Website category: jobs
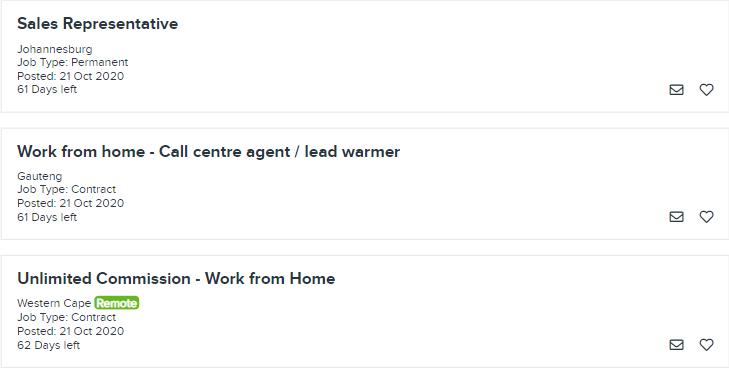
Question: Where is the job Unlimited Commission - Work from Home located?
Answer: Western Cape

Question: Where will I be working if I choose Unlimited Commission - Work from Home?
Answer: Western Cape

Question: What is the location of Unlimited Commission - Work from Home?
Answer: Western Cape

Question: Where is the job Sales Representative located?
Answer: Johannesburg

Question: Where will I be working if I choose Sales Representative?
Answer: Johannesburg

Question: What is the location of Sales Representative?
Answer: Johannesburg

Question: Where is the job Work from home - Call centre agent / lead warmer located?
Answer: Gauteng

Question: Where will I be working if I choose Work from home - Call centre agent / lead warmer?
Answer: Gauteng

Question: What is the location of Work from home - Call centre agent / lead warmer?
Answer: Gauteng

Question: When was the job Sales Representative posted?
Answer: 21 Oct 2020

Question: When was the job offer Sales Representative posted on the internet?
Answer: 21 Oct 2020

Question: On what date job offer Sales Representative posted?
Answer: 21 Oct 2020

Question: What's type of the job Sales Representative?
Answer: Job Type: Permanent

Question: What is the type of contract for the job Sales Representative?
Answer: Job Type: Permanent

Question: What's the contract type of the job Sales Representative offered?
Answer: Job Type: Permanent

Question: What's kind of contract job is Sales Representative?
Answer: Job Type: Permanent

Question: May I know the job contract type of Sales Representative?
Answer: Job Type: Permanent

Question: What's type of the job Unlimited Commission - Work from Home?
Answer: Job Type: Contract

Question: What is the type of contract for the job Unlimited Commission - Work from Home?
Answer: Job Type: Contract

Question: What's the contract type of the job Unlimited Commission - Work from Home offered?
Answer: Job Type: Contract

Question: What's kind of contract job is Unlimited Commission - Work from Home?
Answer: Job Type: Contract

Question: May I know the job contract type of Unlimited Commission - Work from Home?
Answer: Job Type: Contract

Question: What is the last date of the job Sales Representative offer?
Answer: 61 Days left

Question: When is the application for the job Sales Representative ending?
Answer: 61 Days left

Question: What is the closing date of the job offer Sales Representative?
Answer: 61 Days left

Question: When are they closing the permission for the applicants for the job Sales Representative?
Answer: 61 Days left

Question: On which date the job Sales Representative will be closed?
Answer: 61 Days left

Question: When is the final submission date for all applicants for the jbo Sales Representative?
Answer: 61 Days left

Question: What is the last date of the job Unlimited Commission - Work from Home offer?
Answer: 62 Days left

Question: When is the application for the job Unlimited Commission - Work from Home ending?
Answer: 62 Days left

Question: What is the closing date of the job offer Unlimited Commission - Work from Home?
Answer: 62 Days left

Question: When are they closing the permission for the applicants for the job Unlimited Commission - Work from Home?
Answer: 62 Days left

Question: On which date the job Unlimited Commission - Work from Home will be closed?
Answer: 62 Days left

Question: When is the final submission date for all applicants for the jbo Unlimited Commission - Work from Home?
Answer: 62 Days left

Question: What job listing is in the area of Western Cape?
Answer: Unlimited Commission - Work from Home

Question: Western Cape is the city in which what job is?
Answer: Unlimited Commission - Work from Home

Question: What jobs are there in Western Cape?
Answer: Unlimited Commission - Work from Home

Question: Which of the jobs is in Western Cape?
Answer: Unlimited Commission - Work from Home

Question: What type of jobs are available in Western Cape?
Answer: Unlimited Commission - Work from Home

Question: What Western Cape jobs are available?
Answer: Unlimited Commission - Work from Home

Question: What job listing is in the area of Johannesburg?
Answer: Sales Representative

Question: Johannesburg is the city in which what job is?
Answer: Sales Representative

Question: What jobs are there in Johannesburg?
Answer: Sales Representative

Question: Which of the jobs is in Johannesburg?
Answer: Sales Representative

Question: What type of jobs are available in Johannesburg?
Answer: Sales Representative

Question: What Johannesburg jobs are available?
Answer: Sales Representative

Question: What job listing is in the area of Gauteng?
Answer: Work from home - Call centre agent / lead warmer

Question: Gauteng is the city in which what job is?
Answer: Work from home - Call centre agent / lead warmer

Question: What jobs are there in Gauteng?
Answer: Work from home - Call centre agent / lead warmer

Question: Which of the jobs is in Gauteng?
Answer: Work from home - Call centre agent / lead warmer

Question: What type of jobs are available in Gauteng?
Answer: Work from home - Call centre agent / lead warmer

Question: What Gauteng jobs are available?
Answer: Work from home - Call centre agent / lead warmer